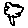
Label: tree